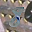
Label: 8